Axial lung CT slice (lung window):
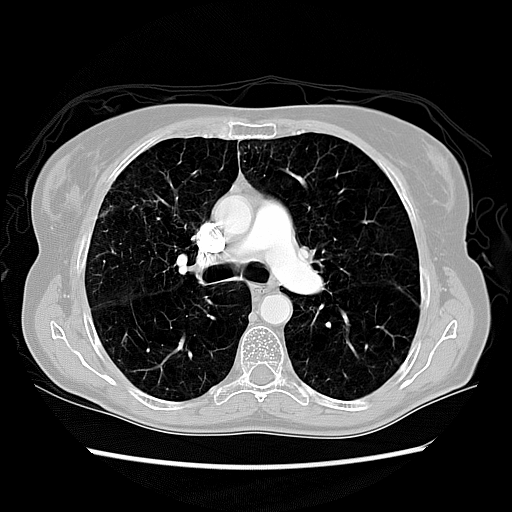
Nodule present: no